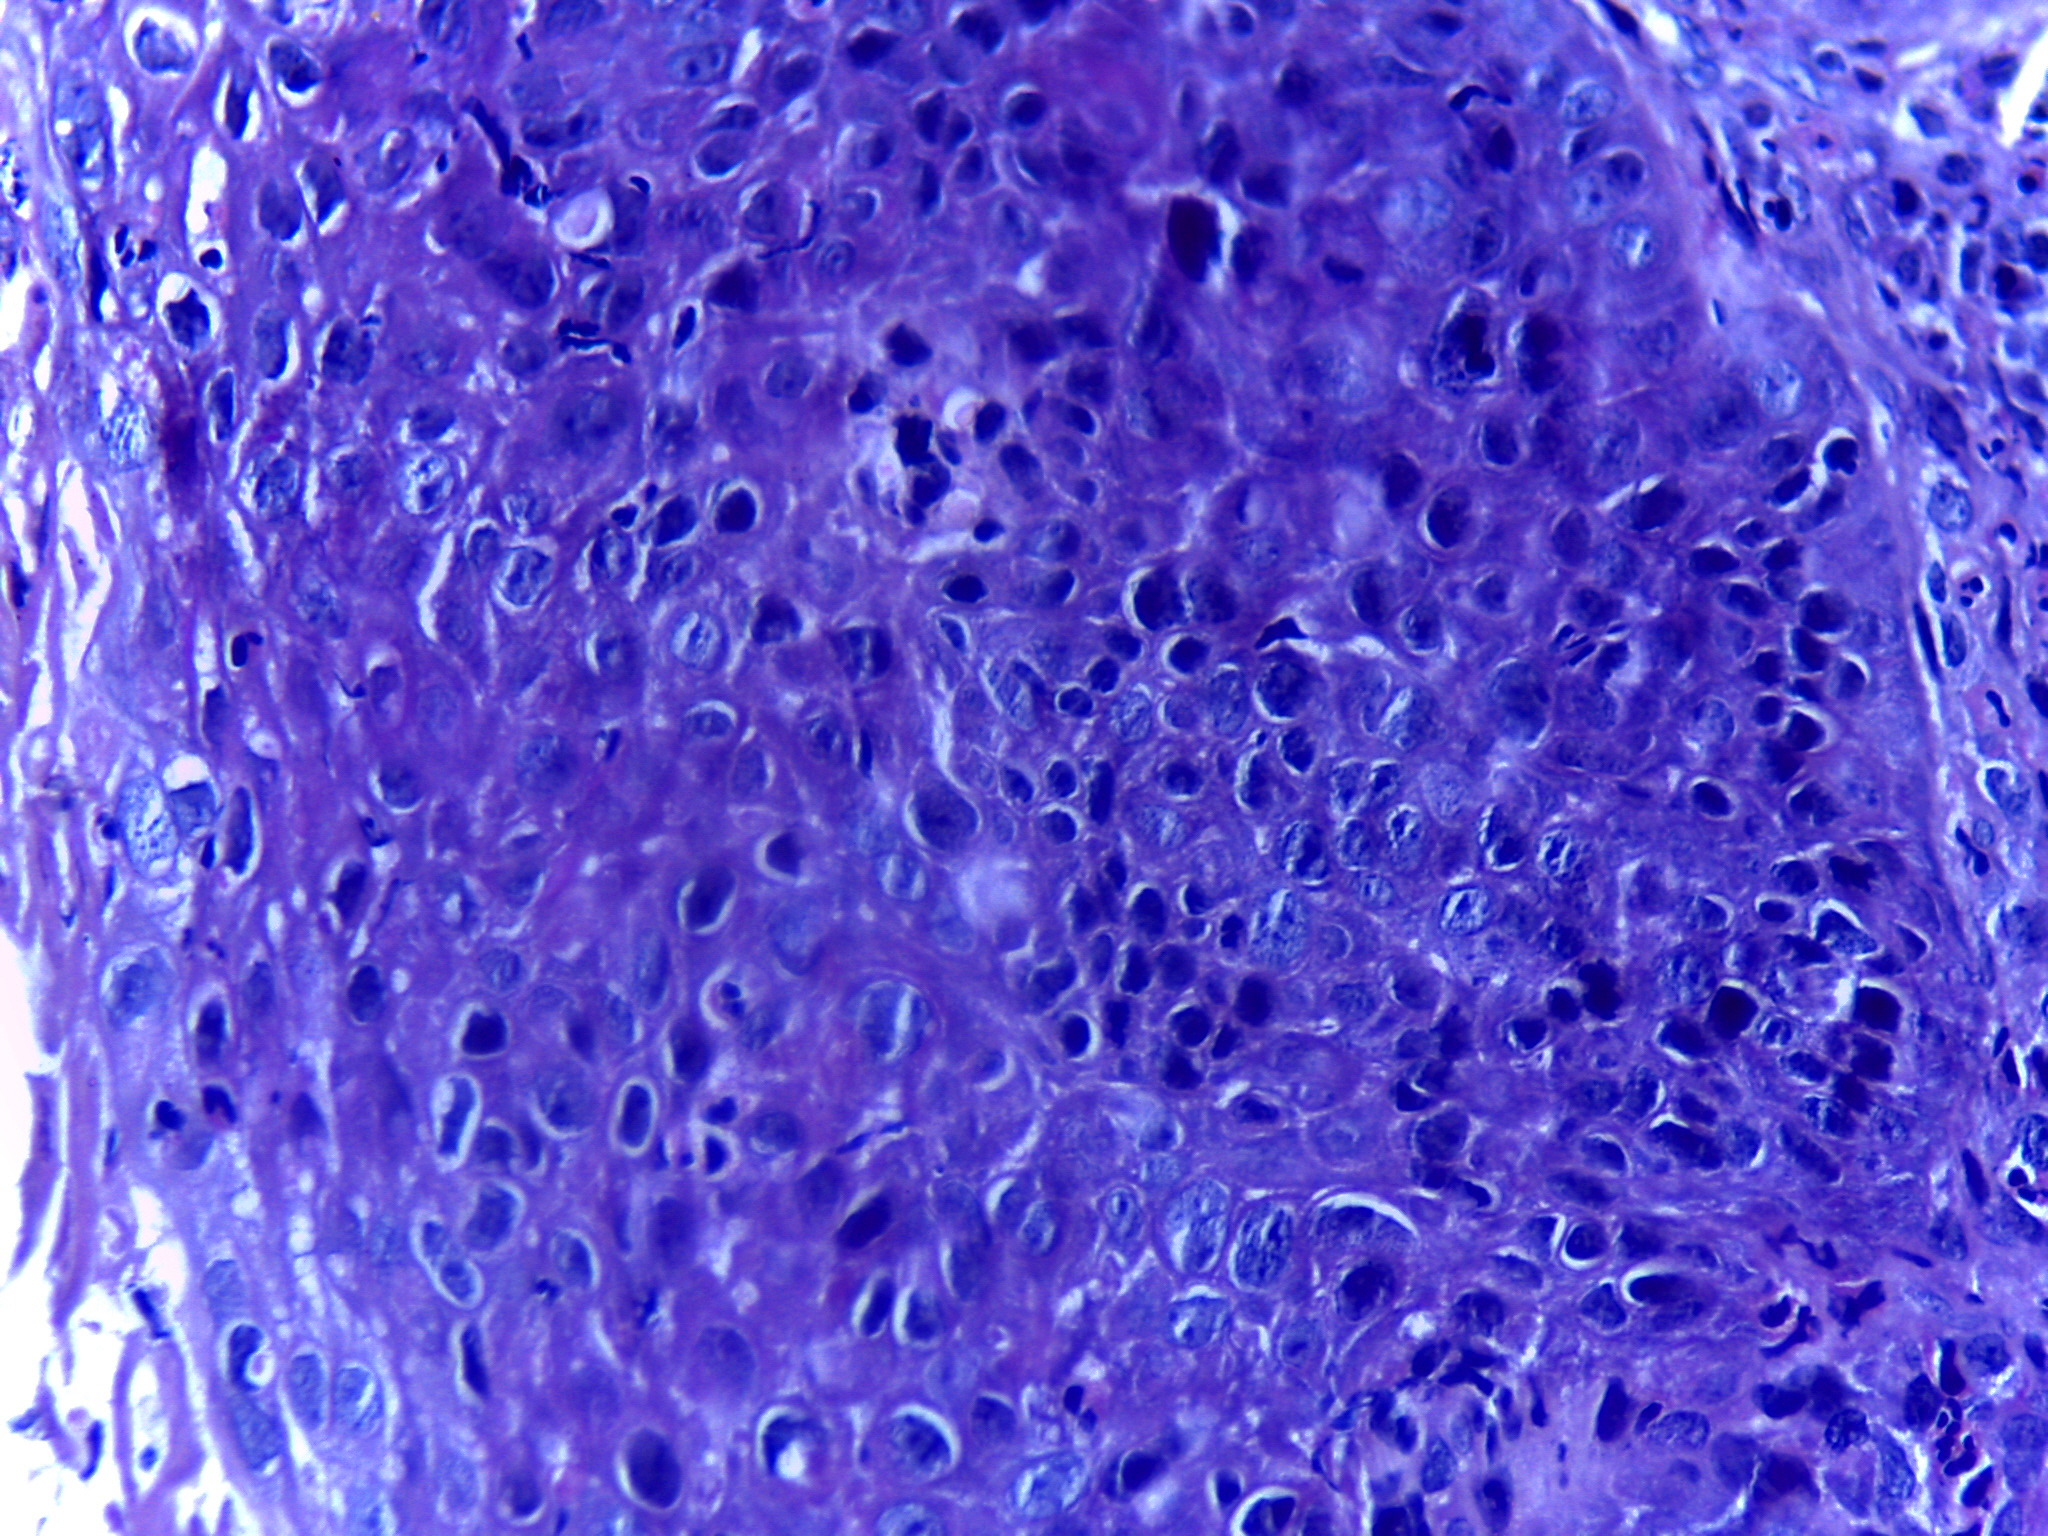
Diagnosis: OSCC